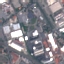
Land use / land cover class: Industrial